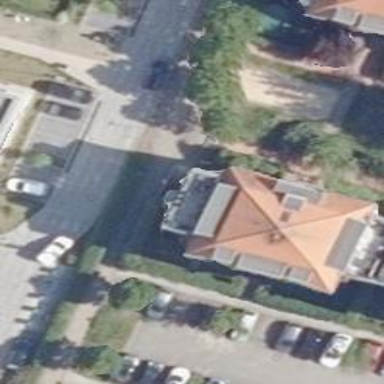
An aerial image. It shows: View of apartment building.